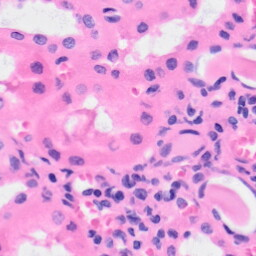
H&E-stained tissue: Kidney